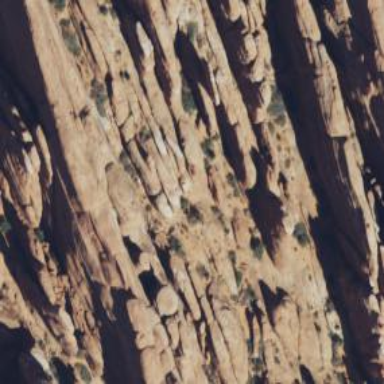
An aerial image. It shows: Natural cliff.